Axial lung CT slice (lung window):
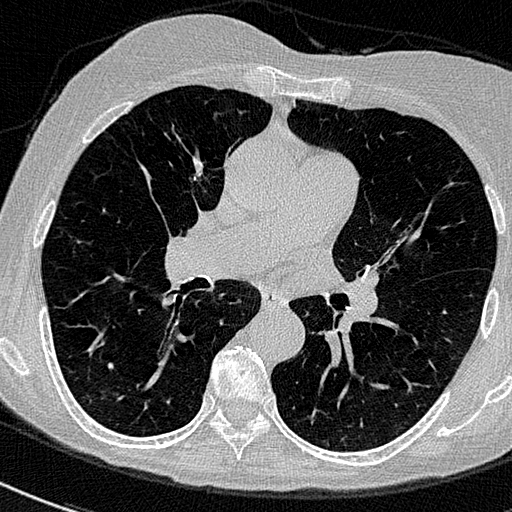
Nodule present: no